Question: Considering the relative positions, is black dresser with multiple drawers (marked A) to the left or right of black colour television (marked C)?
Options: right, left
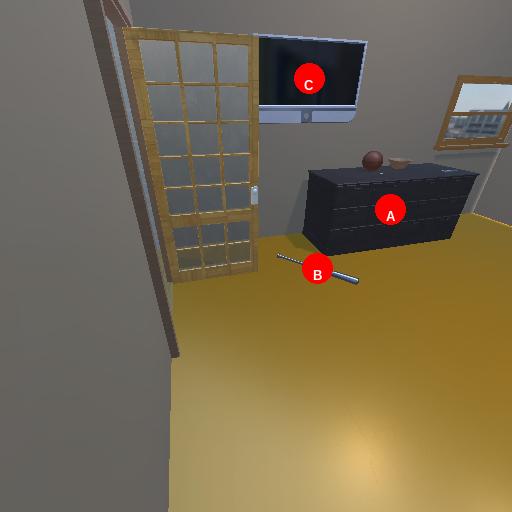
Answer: right